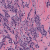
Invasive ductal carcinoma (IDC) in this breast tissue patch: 1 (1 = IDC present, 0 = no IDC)